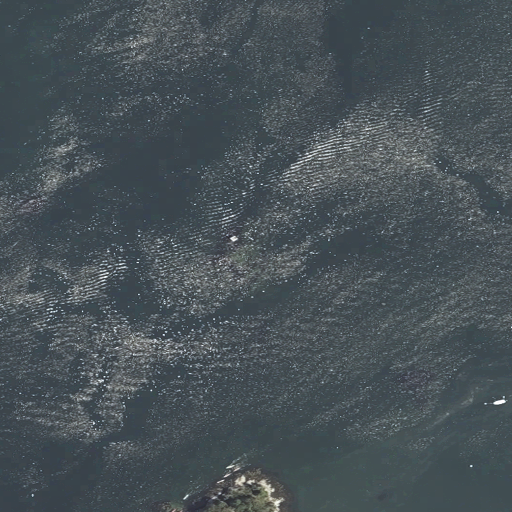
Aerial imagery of island in Maine named High Tide Island containing open water, evergreen forest, and grassland